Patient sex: M
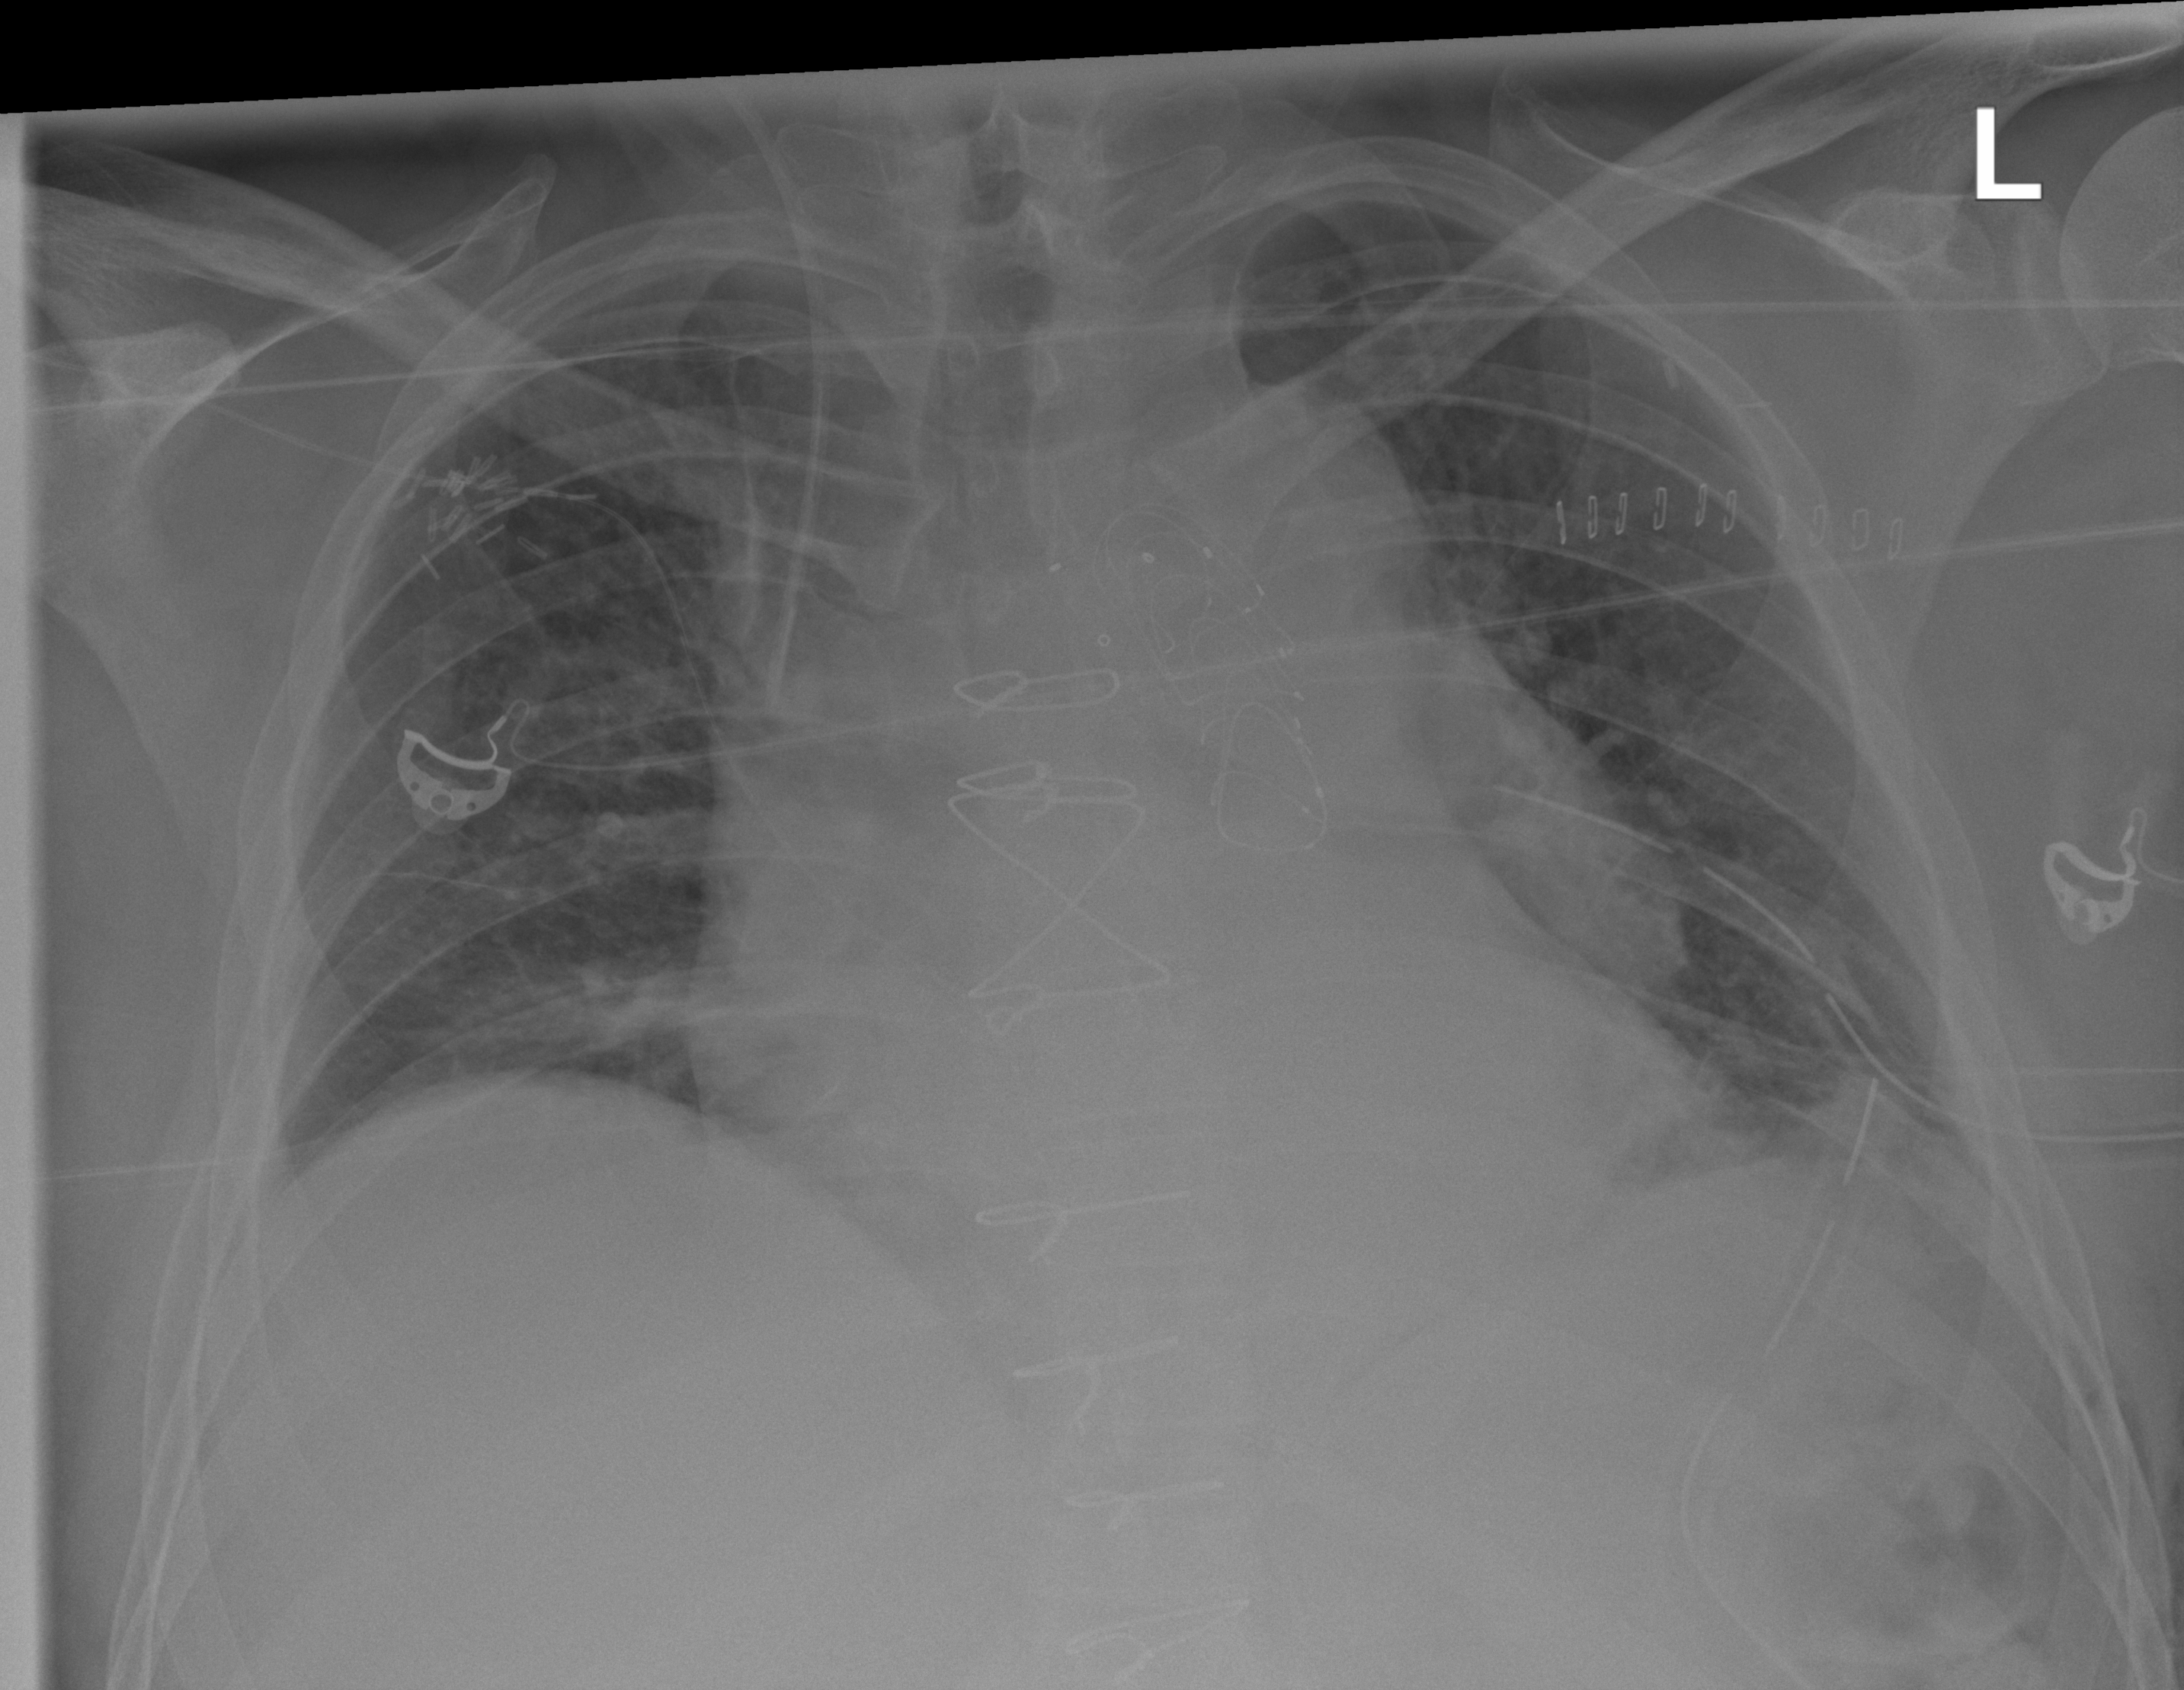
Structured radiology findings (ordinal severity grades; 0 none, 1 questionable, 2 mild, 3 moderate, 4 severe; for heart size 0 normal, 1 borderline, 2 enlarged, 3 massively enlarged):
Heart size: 2
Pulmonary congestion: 2
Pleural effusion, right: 0
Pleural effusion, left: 0
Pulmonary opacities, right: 0
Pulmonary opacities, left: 0
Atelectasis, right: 1
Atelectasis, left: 2